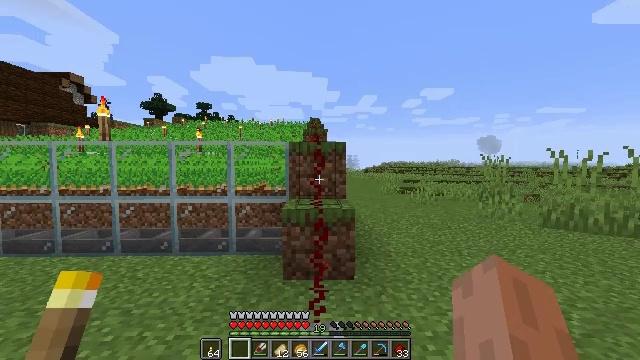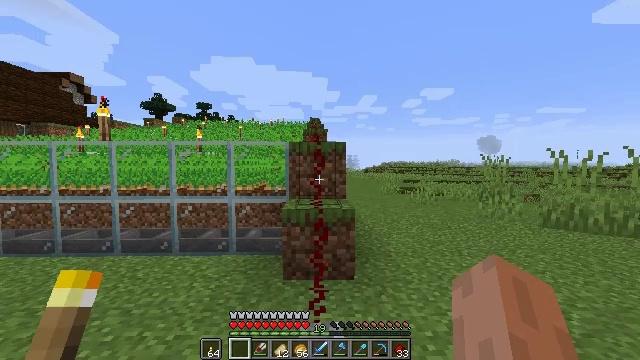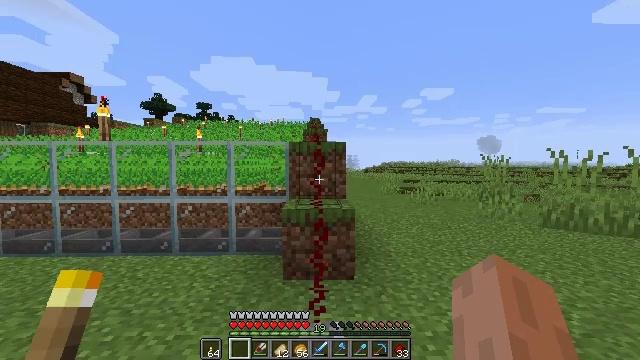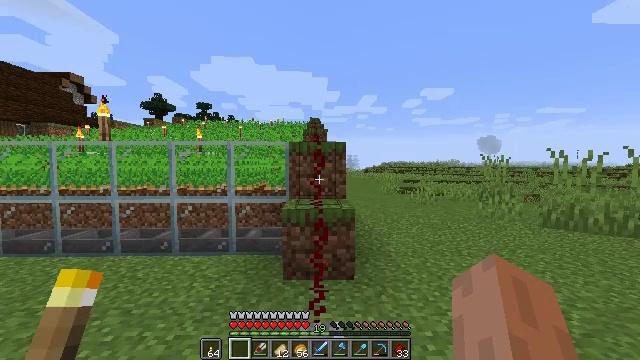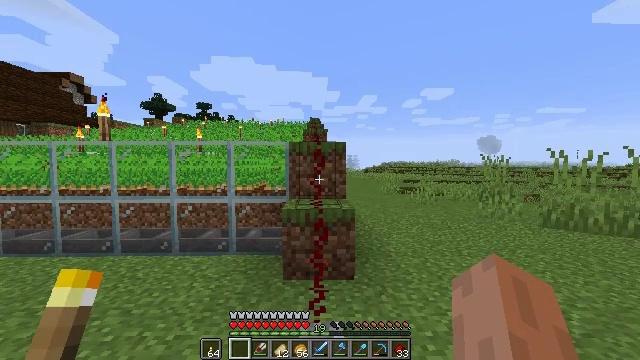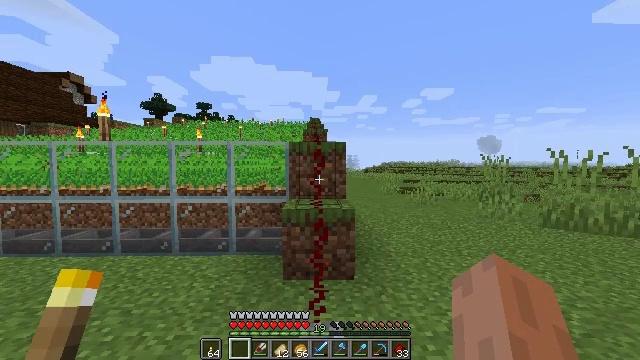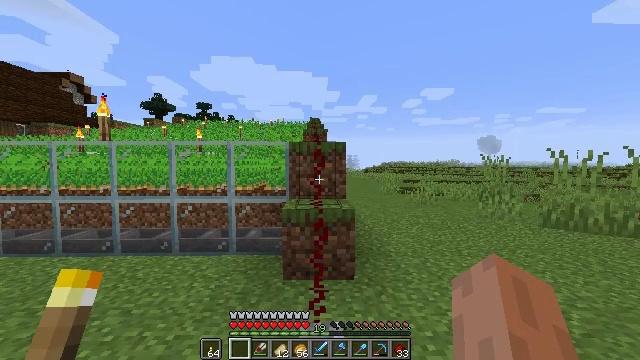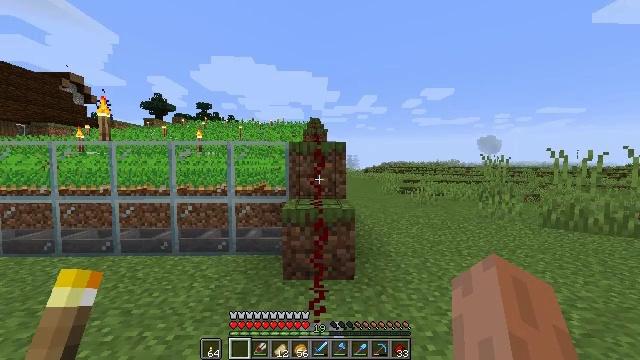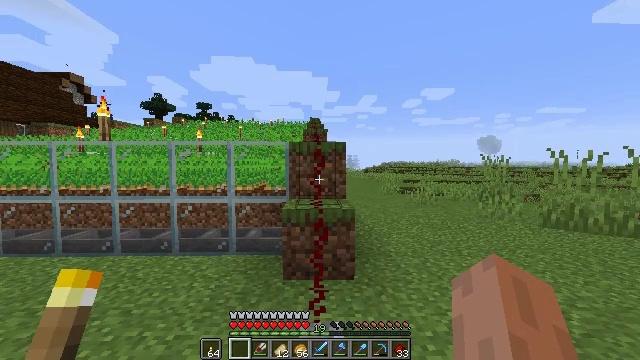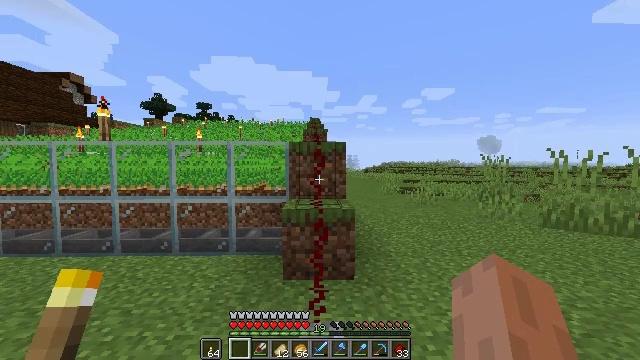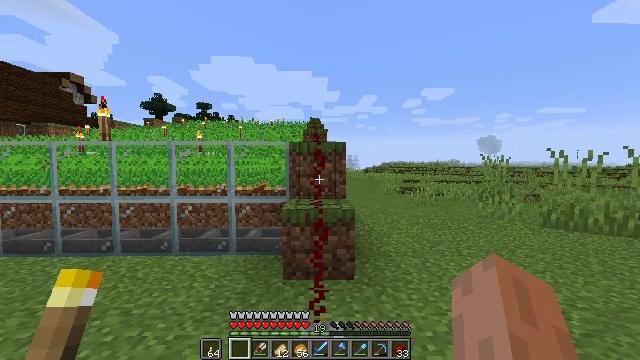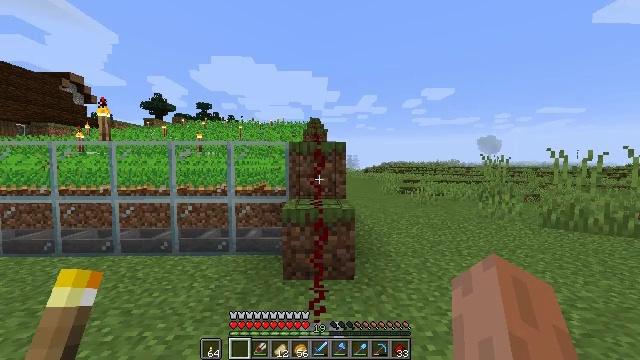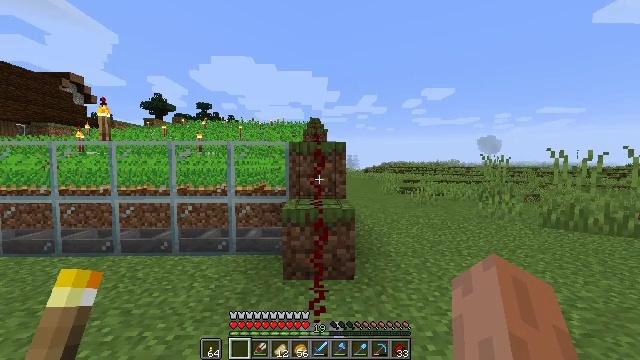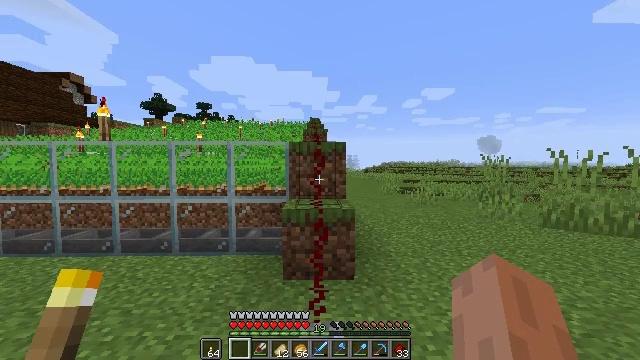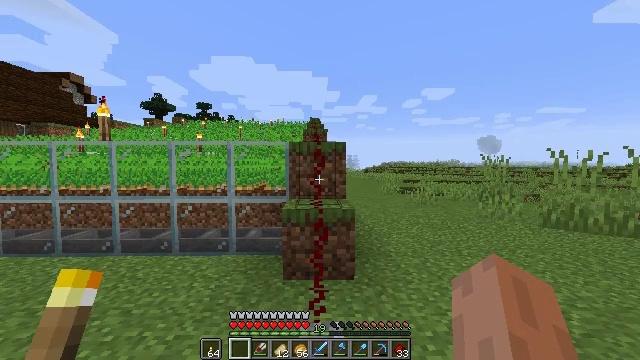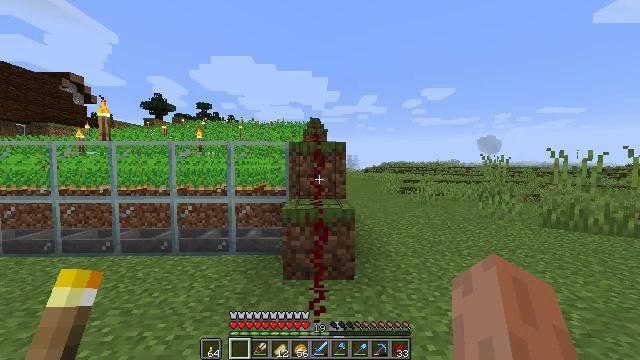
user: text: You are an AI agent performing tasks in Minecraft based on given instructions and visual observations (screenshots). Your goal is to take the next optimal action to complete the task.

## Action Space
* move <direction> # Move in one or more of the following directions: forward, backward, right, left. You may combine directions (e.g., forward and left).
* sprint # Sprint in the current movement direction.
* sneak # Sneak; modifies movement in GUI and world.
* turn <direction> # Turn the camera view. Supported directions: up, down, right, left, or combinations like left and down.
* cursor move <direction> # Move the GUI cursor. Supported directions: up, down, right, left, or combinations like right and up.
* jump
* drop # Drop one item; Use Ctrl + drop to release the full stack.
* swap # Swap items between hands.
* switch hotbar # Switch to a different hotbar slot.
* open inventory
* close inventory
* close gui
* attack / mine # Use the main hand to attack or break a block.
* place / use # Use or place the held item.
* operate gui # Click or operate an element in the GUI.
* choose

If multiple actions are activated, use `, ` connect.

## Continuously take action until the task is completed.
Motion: motion action
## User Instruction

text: Gather the repeater by attacking it.
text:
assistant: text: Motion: no_op
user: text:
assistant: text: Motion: no_op
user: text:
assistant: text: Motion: no_op
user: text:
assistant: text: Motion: no_op
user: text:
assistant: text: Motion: no_op
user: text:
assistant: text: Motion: no_op
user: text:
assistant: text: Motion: no_op
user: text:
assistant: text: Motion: no_op
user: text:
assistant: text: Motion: no_op
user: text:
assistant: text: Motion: no_op
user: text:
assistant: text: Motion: no_op
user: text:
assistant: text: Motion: no_op
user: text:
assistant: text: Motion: no_op
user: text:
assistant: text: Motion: no_op
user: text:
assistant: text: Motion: no_op
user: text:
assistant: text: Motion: no_op
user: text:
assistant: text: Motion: move forward
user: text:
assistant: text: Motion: move forward
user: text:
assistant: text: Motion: move forward
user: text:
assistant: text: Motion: move forward, turn down
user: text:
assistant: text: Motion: move forward, turn right and down
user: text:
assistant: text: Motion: move forward
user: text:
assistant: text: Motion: move forward
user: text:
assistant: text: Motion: move forward
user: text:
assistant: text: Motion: move forward
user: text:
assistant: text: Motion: move forward
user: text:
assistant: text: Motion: move forward, jump
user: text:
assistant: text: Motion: move forward, jump
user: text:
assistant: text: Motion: move forward, jump
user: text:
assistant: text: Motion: move forward, jump